The image is a wavelet scalogram (time versus scale/frequency) of a rolling-element bearing's vibration signal. Classify the bearing condition as one of: normal, inner_race, outer_race, ball.
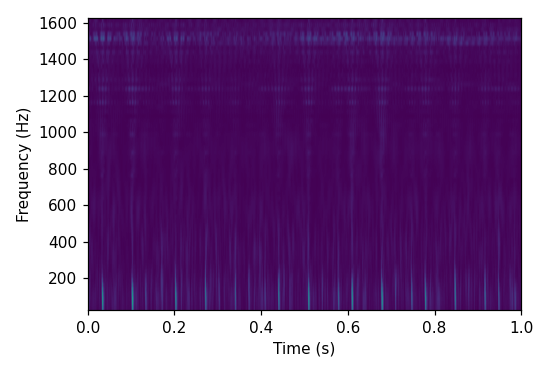
Answer: inner_race